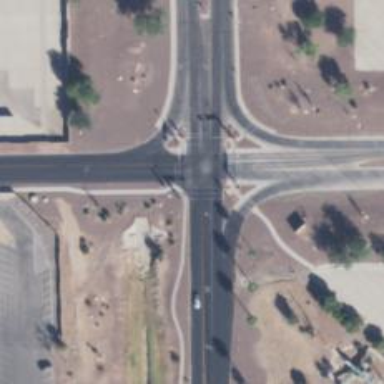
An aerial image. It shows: Marked crossing on the road.